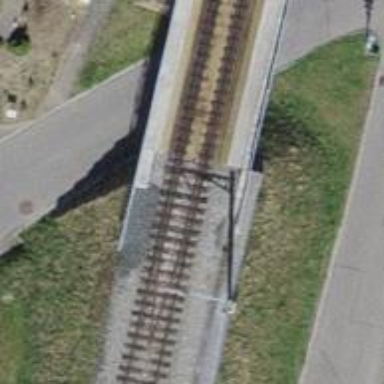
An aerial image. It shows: Railway bridge with electrified contact line. There is one track on the bridge.